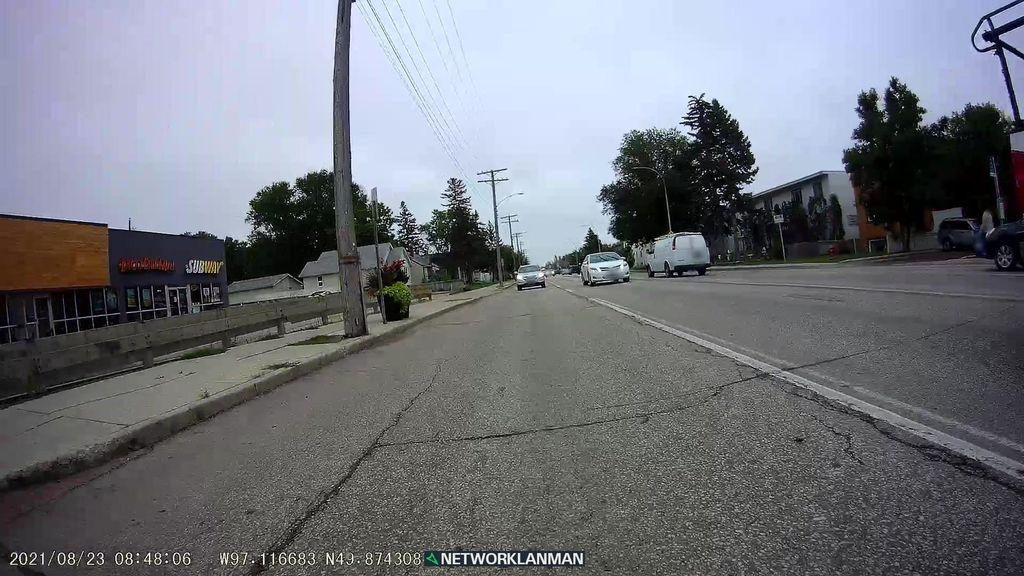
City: winnipeg